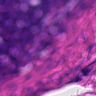
Metastatic tissue present: no